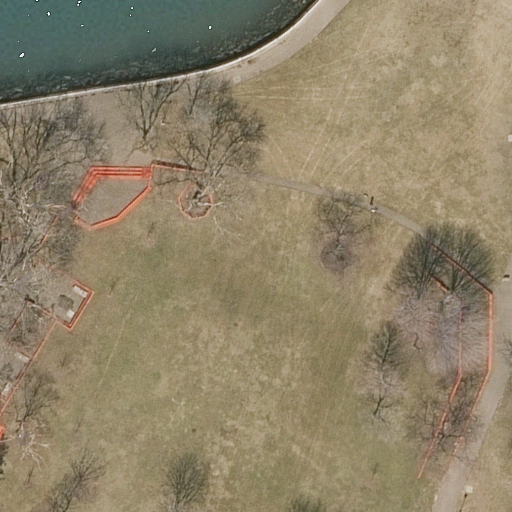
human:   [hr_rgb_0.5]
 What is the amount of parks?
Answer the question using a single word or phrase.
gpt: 1

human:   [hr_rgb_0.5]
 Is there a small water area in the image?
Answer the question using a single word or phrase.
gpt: no

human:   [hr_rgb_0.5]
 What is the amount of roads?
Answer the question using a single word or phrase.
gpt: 3

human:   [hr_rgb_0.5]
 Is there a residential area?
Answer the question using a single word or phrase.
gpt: yes

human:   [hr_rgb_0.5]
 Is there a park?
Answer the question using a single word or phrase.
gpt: yes

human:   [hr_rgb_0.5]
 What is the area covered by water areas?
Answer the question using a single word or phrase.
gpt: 794m2

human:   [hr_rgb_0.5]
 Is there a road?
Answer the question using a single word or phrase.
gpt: yes

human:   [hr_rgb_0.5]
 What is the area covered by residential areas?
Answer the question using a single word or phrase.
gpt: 1693m2

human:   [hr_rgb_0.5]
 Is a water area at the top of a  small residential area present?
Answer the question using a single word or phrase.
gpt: no

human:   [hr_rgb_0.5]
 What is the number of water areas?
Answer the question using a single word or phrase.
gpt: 1

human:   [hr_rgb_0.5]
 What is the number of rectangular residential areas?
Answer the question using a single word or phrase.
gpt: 0

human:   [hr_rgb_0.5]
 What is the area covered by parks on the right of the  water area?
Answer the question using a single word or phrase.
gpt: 1268m2

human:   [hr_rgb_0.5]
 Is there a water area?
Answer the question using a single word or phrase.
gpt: yes

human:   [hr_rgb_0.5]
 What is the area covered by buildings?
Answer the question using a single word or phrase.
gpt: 0m2

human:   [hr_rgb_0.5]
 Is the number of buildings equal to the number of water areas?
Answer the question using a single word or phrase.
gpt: no

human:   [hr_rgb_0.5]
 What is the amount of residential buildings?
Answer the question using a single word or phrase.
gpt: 0

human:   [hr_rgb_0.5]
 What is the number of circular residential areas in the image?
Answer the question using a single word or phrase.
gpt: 0

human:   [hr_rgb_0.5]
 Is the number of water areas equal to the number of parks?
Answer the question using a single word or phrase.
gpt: yes

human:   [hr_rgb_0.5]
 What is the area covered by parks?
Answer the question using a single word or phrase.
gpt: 1268m2

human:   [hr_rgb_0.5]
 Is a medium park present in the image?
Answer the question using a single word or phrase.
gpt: no

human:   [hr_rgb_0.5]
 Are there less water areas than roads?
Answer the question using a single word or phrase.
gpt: yes

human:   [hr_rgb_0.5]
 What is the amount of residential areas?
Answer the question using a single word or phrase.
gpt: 1

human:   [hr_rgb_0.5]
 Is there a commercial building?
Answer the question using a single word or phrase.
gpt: no

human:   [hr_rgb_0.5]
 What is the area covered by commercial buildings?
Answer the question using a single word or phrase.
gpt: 0m2

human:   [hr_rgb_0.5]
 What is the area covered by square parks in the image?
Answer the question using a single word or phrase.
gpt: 0m2

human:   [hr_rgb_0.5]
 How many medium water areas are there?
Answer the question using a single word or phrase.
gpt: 0

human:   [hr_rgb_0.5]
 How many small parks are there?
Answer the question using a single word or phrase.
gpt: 0

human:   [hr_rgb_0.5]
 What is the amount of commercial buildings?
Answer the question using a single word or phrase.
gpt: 0

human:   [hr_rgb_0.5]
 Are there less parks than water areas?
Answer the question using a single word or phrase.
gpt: no

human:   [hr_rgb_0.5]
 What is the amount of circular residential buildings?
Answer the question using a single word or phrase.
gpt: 0

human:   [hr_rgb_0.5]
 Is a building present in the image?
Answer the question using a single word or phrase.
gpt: no

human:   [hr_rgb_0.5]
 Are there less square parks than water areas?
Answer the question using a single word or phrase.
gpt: yes

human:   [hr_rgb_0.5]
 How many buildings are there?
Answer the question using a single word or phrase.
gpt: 0

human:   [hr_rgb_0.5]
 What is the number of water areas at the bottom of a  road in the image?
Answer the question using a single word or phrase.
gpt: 0

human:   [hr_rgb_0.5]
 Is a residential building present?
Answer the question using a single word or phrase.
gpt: no

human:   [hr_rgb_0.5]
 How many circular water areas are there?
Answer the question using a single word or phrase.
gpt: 0

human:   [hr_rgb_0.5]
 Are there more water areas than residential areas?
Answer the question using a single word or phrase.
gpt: no

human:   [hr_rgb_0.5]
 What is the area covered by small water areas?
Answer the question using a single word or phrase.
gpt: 0m2

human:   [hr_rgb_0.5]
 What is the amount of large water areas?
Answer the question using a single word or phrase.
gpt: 1

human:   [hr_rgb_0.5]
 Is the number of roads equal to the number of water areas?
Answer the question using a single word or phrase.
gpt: no

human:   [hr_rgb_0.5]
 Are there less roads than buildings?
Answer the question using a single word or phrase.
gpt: no

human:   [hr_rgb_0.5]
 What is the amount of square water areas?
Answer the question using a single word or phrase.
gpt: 0

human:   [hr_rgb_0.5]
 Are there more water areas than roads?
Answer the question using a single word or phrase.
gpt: no

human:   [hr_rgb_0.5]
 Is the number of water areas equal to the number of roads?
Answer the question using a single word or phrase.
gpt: no

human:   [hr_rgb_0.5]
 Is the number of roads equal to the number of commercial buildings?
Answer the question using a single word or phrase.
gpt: no

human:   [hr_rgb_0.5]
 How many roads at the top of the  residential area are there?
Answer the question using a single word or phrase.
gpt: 0

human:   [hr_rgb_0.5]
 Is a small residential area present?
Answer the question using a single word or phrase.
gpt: no

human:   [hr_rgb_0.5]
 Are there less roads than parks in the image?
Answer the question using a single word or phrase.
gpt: no

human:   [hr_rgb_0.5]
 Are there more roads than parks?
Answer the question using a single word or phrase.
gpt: yes

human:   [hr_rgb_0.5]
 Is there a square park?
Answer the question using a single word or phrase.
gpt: no

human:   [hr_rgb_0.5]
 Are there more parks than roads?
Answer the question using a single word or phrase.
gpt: no

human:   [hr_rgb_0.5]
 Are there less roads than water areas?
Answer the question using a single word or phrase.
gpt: no

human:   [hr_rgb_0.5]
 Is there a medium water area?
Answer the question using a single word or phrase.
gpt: no

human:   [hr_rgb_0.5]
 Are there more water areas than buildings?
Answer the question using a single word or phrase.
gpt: yes

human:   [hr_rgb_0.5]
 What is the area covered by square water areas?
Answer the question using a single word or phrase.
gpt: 0m2

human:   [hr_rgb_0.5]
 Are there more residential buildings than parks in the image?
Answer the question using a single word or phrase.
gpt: no

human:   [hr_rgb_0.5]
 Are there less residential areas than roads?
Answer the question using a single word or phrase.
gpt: yes

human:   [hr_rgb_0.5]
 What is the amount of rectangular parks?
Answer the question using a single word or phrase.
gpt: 0

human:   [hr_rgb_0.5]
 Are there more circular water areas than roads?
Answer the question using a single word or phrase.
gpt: no

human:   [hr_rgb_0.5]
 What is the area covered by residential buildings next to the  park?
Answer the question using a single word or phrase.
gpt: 0m2

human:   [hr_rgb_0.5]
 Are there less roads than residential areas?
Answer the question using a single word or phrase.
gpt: no

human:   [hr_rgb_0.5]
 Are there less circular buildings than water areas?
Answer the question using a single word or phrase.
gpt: yes

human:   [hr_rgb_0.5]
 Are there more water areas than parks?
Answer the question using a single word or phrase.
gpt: no

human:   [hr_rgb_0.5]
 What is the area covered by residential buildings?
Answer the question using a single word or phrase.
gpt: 0m2